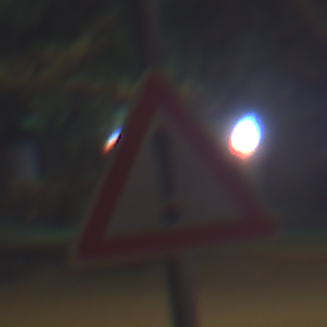
Verkehrszeichen: Gefahrenstelle
Umgebung: Outdoor, Suburban
Tageszeit: Night
Wetter: PartlyCloudy
Licht: Artificial
Jahreszeit: NotSpecified
Kontrast: HighContrast